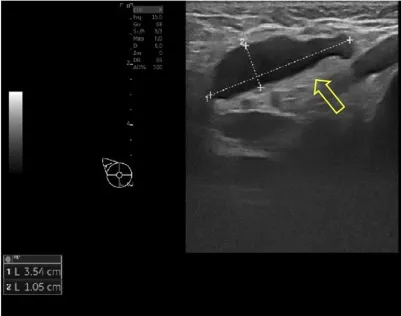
Appearance and clinical sign at initial diagnosis and after 2 cycles of treatment. (C) The ultrasound image showed enlarged right axillary node (3.54*1.05 cm) with disappearance of the normal lymph node structure (shown by the yellow arrow).
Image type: radiology (ultrasound)